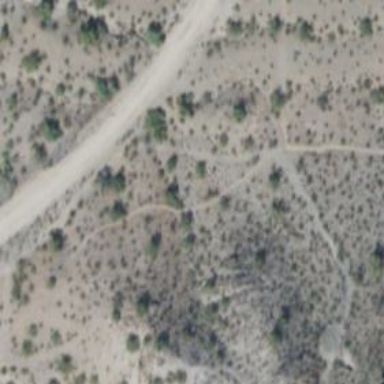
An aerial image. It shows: Hiking trail path.